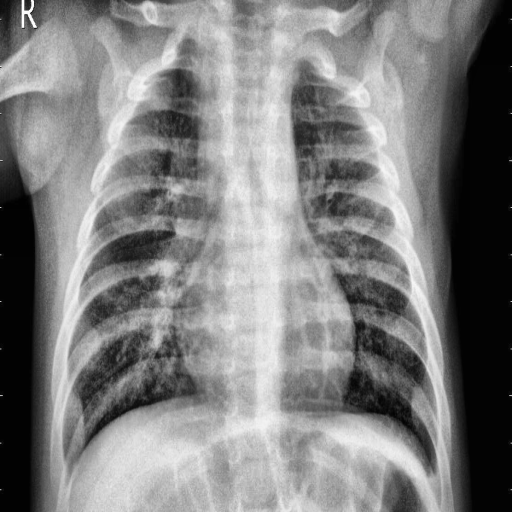
Finding: PNEUMONIA